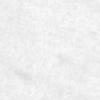
Label: no_change